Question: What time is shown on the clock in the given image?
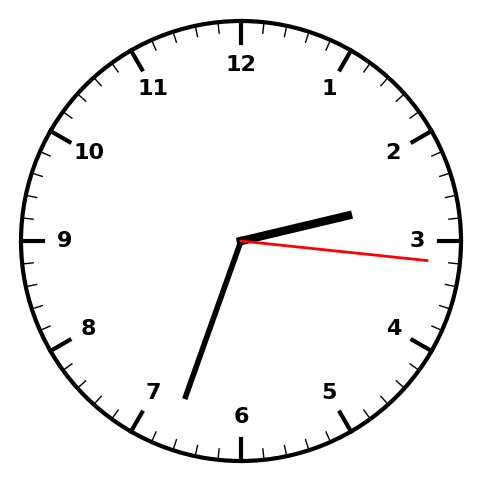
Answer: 02:33:16